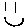
Label: smiley face